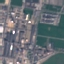
Land use / land cover: Industrial